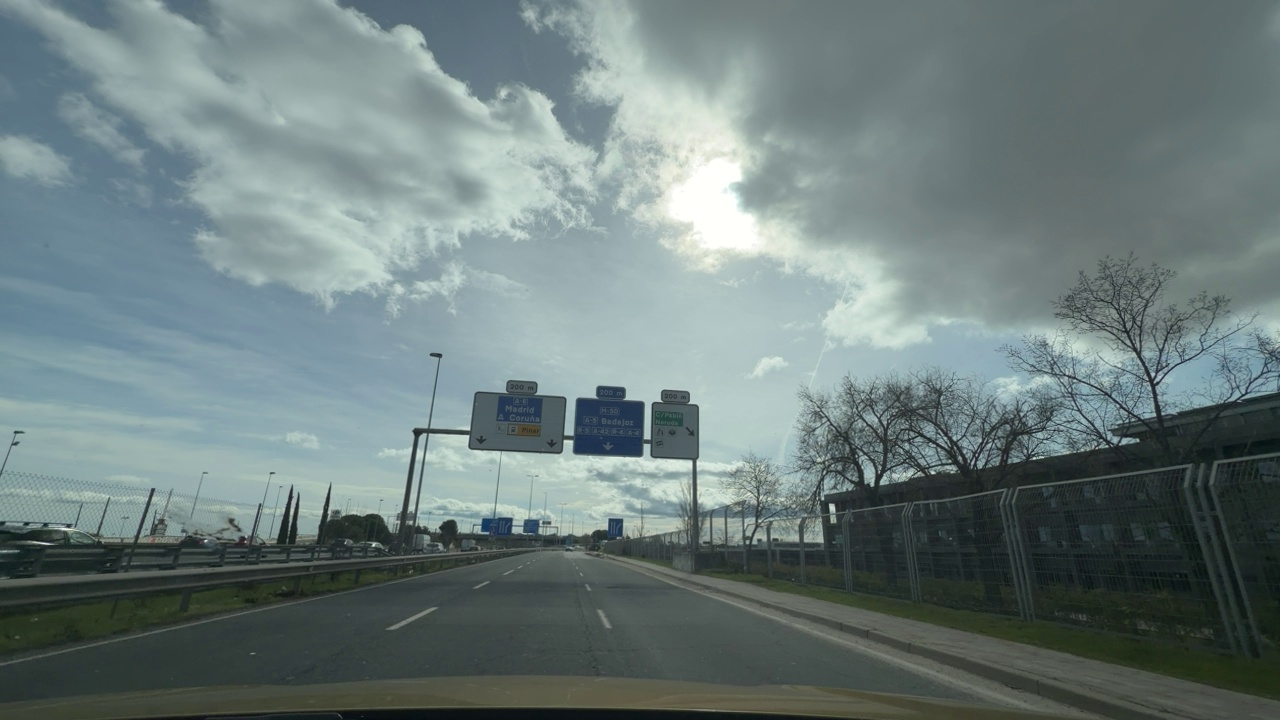
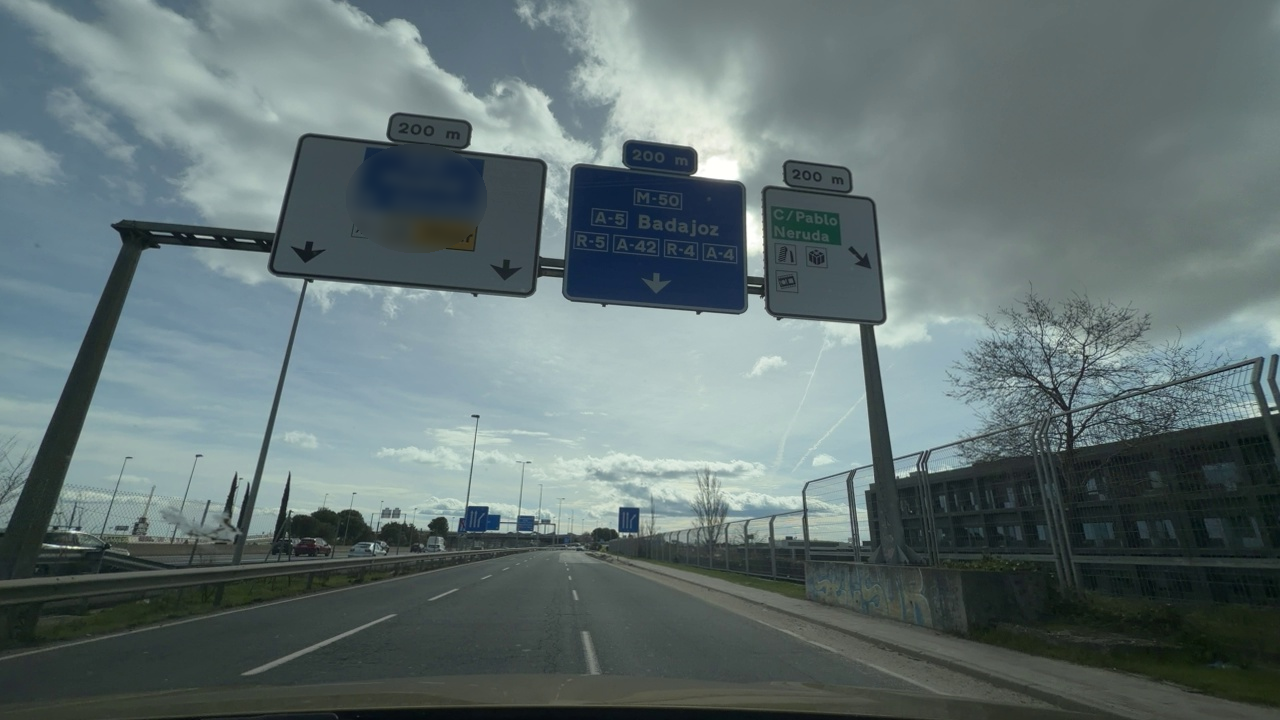
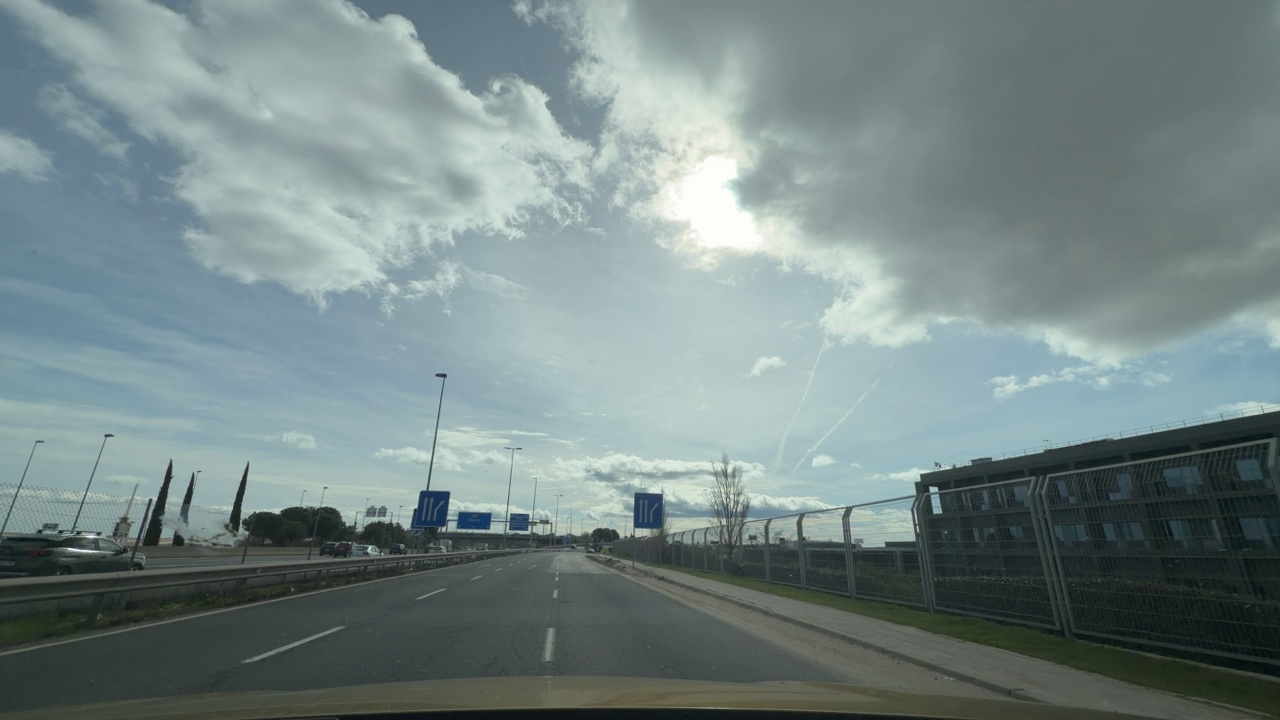
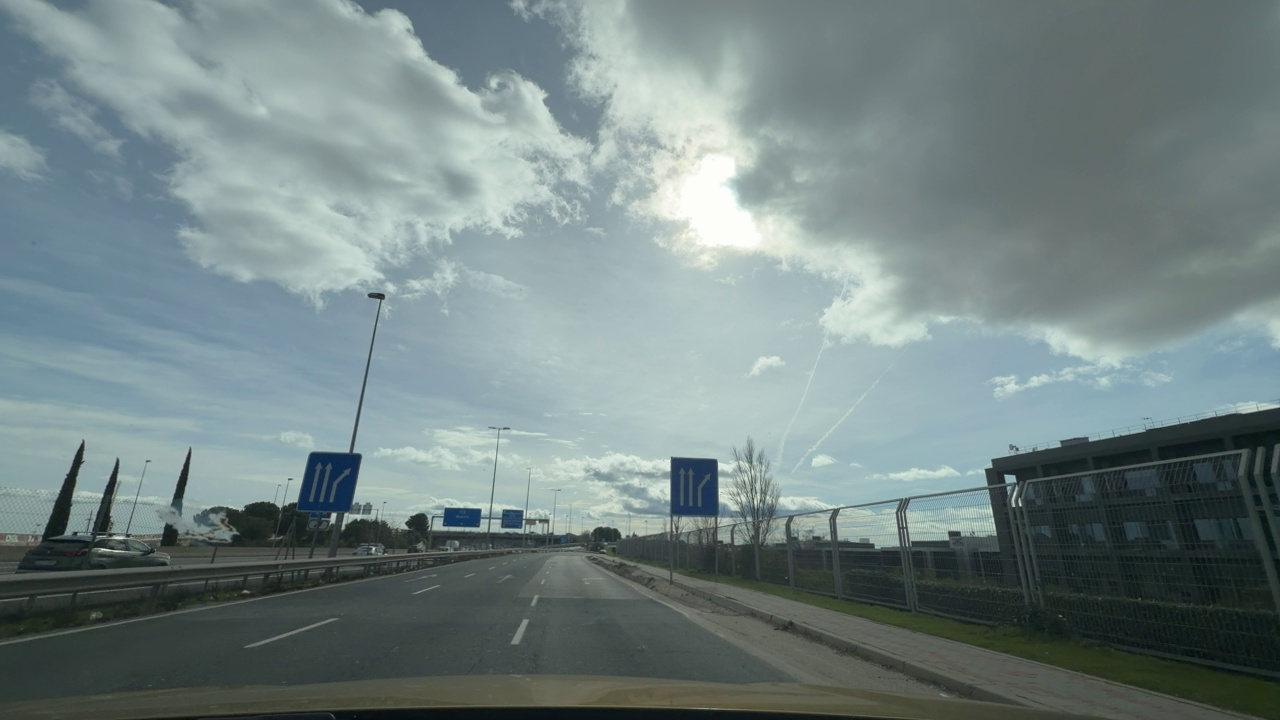
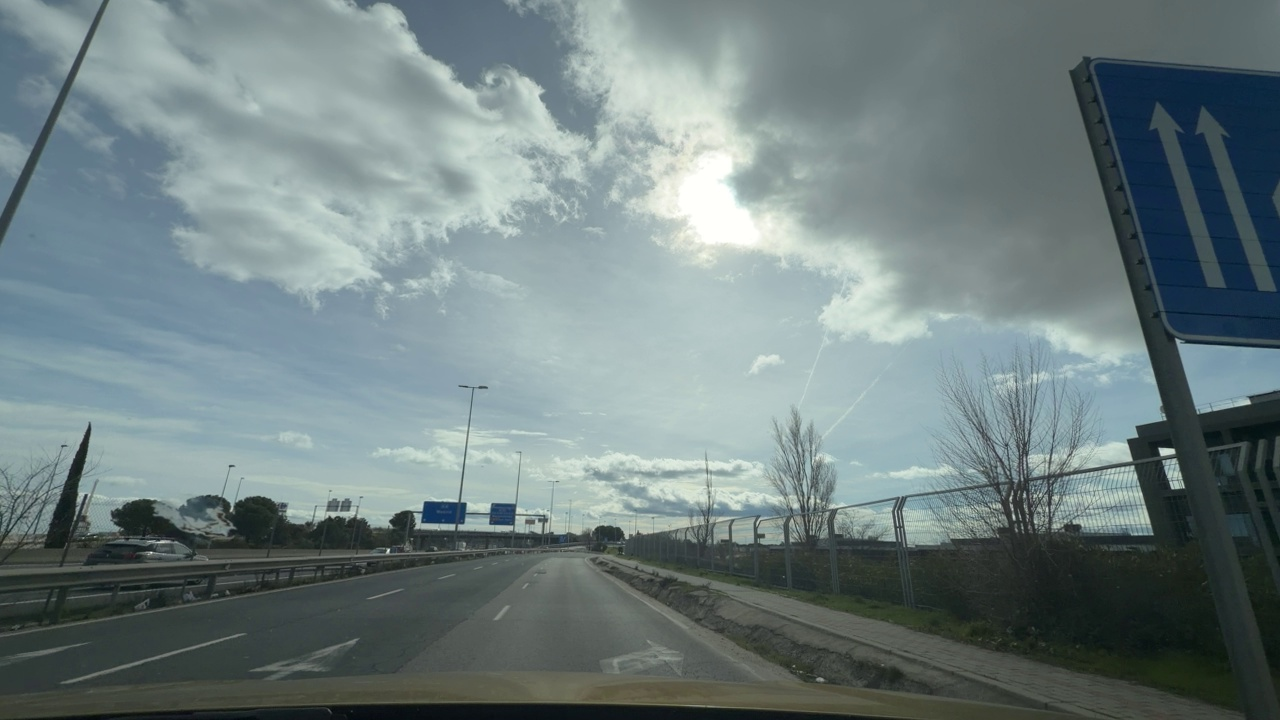
Situation: empty
Question: Is the ego vehicle currently inside a roundabout?
Answer: No
Reasoning: The ego vehicle is driving on a highway and there are no roundabouts visible in this situation

Situation: empty
Question: Is a roundabout visible ahead in the ego direction?
Answer: No
Reasoning: No roundabouts are visible ahead as the ego vehicle is driving on the motorway

Situation: empty
Question: Is the ego vehicle stationary while another vehicle crosses its path within the roundabout?
Answer: No
Reasoning: The ego vehicle is driving forwards as it is on a highway

Situation: empty
Question: Are multiple speed limit signs with different values visible?
Answer: No
Reasoning: There are no speed limit signs visible in this situation